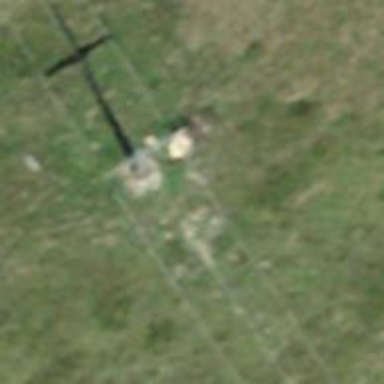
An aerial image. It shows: Power pole.